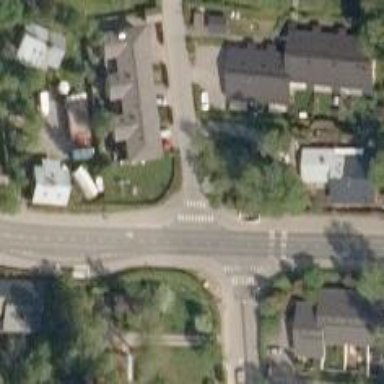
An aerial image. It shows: Uncontrolled crossing on the road.